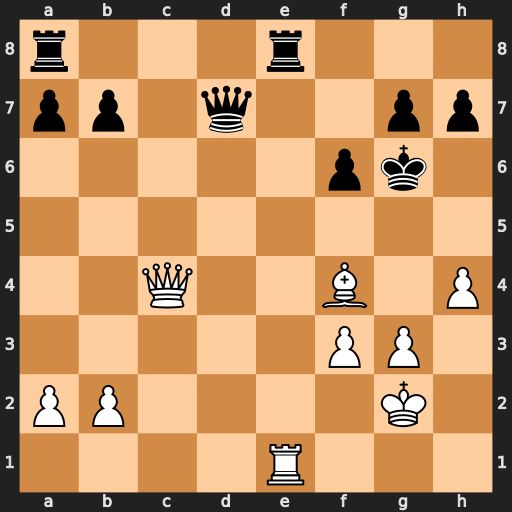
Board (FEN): r3r3/pp1q2pp/5pk1/8/2Q2B1P/5PP1/PP4K1/4R3
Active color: w
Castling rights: -
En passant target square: -
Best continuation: h5+ Kxh5 Qc2 f5 Rd1 Qc8 g4+ Kg6 gxf5+ Kf6 Rd6+ Kf7 Qb3+